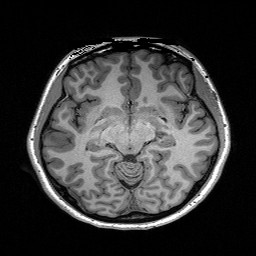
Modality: T1w
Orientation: coronal